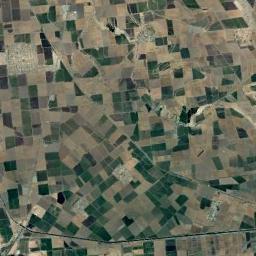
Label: rectangular_farmland